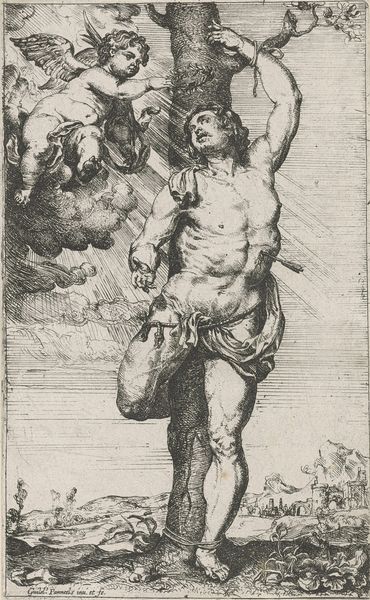
Titel: H. Sebastiaan
Künstler: Willem Panneels
Standort: Amsterdam
Institution: Rijksmuseum
Schlagwörter: baum, himmel, mann, nackt, wolken, landschaft, stadt, äste, hintergrund, zeichnung, wolke, mensch, pflanzen, engel, putte, putto, fesseln, graphik, inschrift, ruine, strahlen, druck, druckgraphik, stich, kranz, lorbeerkranz, erscheinung, heiliger, pfeil, fessel, latein, martyrer, martyrium, sebastian, gefesselt, heiliger sebastian, hl. sebastian, 1660